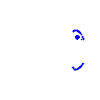
Particle: pion